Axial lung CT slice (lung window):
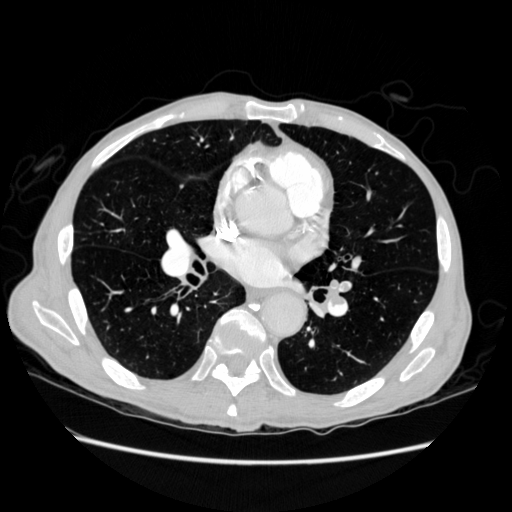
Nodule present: no